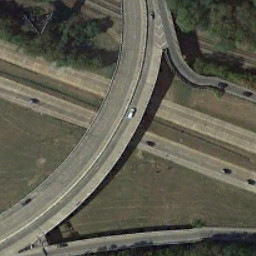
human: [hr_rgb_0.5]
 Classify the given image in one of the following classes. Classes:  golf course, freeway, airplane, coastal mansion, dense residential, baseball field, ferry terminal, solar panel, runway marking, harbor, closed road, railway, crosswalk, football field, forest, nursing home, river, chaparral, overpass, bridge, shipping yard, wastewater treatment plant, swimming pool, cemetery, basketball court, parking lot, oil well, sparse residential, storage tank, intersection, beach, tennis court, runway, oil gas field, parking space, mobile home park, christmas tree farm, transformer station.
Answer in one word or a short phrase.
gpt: overpass